Current action and preconditions to check: trajectory_clear

Your task: For each precondition in the list above, predict whether it will hold at this action.

Consider the current scene as observed from the mobile robot's camera, and analyze the predicted future states of all dynamic agents (e.g., people, animals, vehicles, or any moving entities) within the NEXT SECOND.

IMPORTANT: Only answer "very likely" if you are absolutely certain—based on strong, clear evidence—that a dynamic agent will violate the precondition in the predicted future state. Do NOT answer "very likely" for unlikely, ambiguous, or low-probability risks.

Ask yourself for each precondition: Is there a high probability, with clear and convincing evidence, that the predicted future states of any dynamic agent will interfere with the predicted future state of the currently executing action within the NEXT SECOND, causing that precondition to fail?

Assess the risk level based on these predictions. Use "likely" or "very likely" if motions create a clear risk of interference.

Use "neutral" or "improbable" if agents are nearby but their predicted paths are clearly diverging or non-conflicting.

Failure Risk Categories: "very improbable", "improbable", "neutral", "likely", "very likely"

Answer Format: Output ONLY the probability_of_failure value from these categories: "very improbable", "improbable", "neutral", "likely", "very likely"

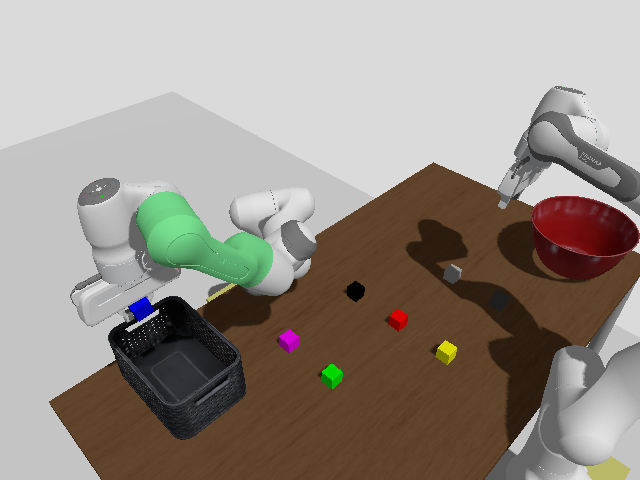

Answer: very improbable